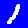
Digit: 1